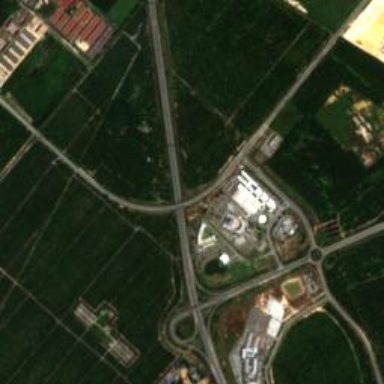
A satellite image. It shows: Motorway junction.